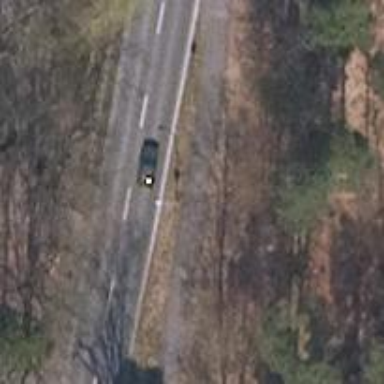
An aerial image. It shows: Secondary road with asphalt surface.